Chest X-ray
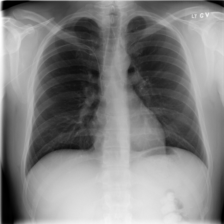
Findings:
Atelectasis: negative
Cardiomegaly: negative
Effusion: negative
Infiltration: negative
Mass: negative
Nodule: negative
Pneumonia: negative
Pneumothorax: negative
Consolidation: negative
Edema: negative
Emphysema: negative
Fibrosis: negative
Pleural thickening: negative
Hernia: negative